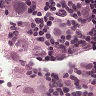
Metastatic tissue present: yes